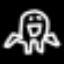
Label: frog